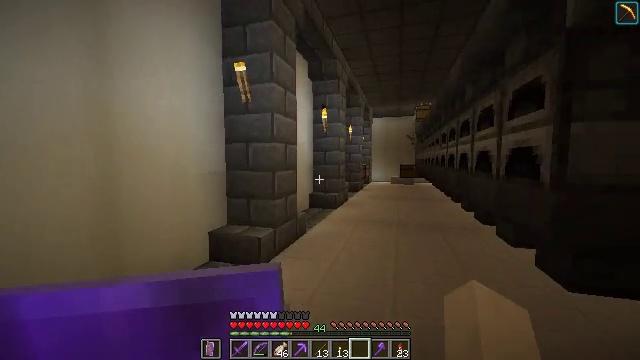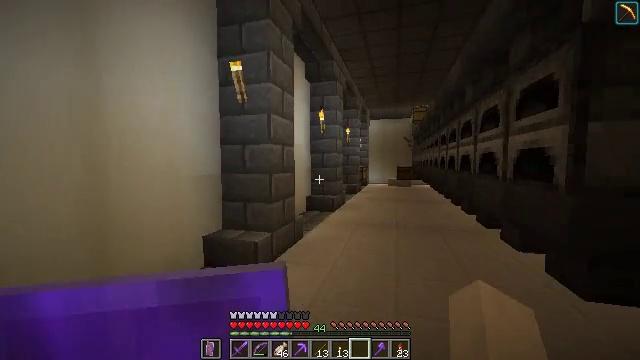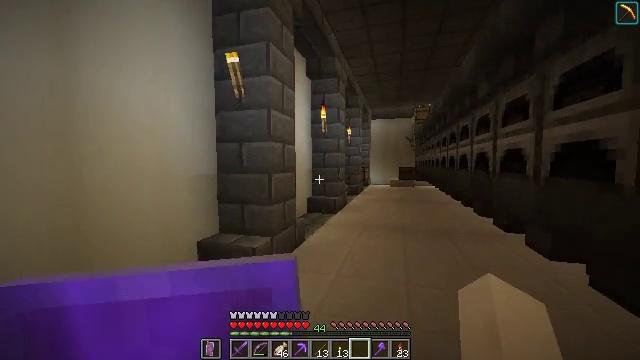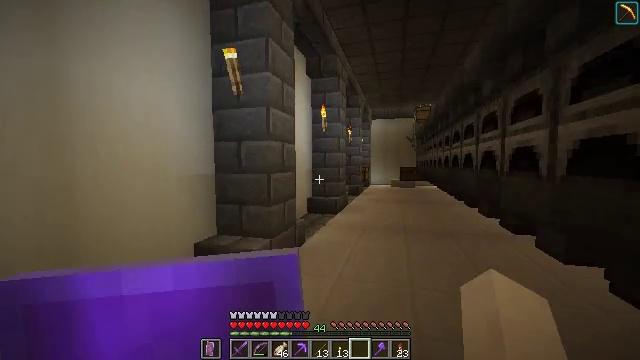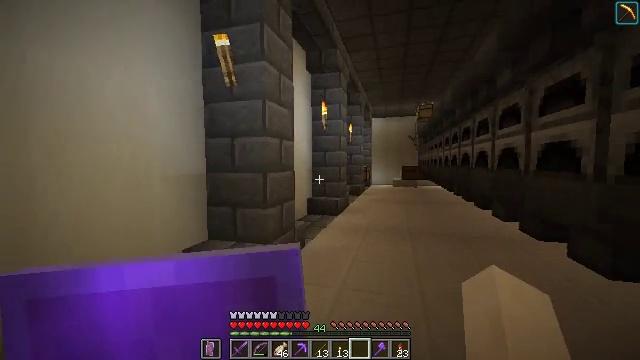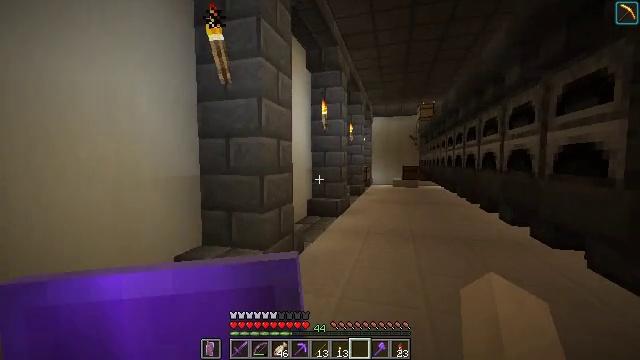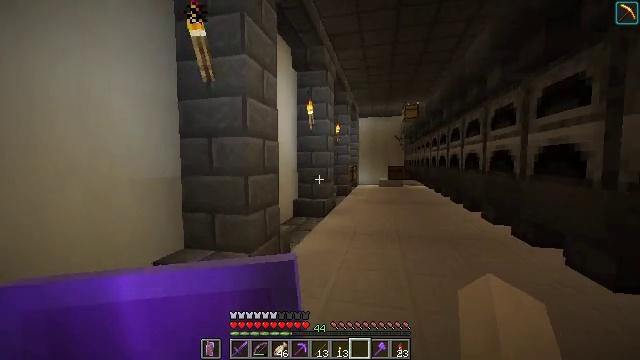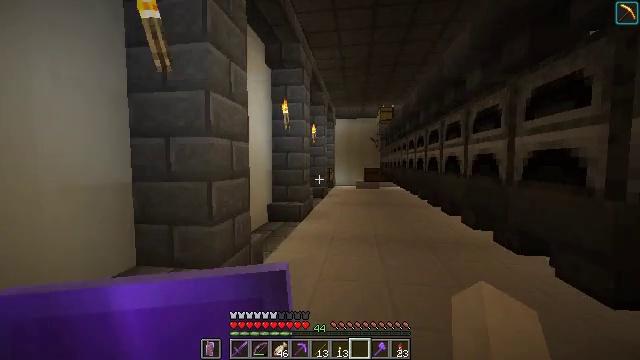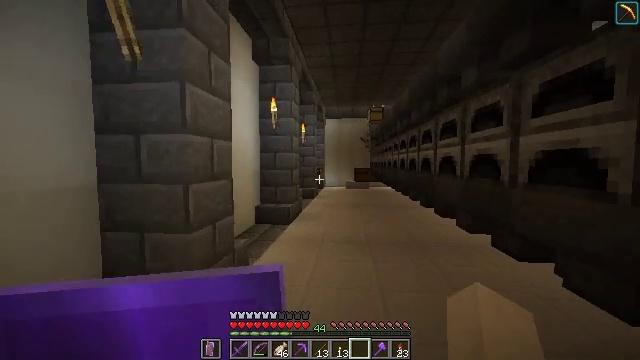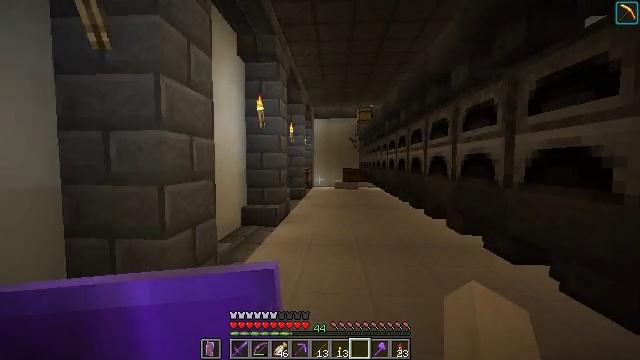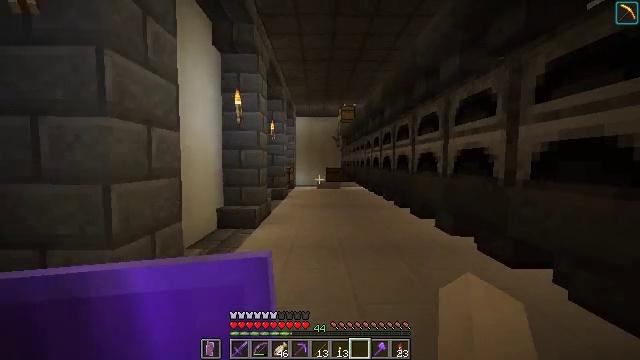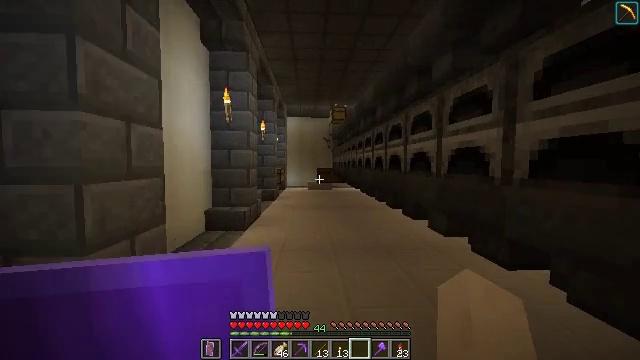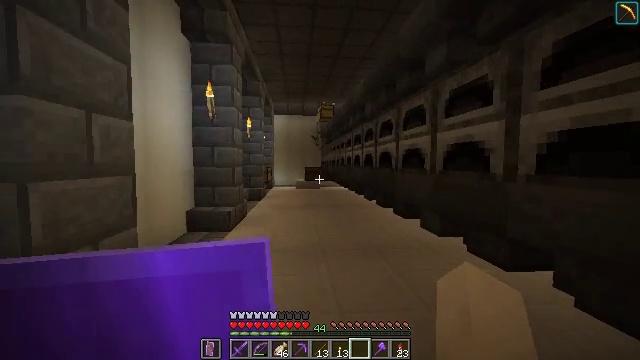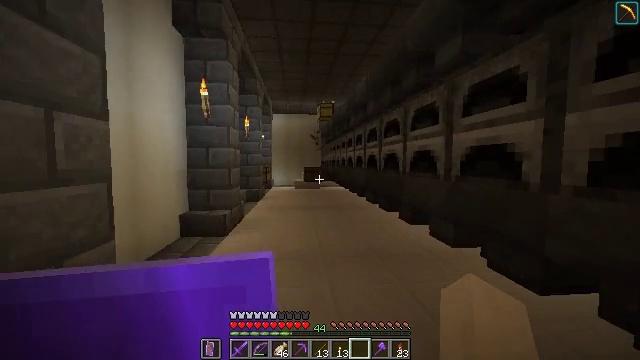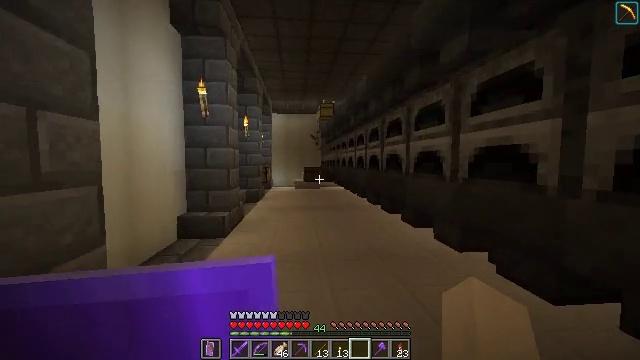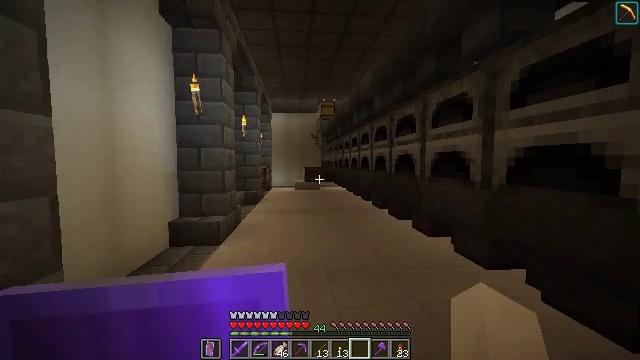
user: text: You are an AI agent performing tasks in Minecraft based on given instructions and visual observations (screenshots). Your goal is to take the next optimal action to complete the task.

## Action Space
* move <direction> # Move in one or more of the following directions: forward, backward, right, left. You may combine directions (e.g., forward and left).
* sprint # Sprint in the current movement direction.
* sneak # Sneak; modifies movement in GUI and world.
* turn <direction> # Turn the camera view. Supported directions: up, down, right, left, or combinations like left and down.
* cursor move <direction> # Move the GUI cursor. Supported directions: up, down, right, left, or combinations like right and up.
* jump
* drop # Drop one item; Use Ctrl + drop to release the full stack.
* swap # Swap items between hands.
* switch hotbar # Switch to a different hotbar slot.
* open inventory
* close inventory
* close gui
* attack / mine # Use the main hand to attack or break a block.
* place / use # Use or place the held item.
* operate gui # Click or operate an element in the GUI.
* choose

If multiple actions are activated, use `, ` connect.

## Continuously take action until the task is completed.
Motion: motion action
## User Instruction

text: craft item soul torch
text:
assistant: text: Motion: move forward
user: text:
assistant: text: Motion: move forward
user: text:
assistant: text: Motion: move forward
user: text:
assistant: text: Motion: move forward
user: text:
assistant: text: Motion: move forward
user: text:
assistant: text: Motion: move forward, turn right
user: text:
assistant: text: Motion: move forward, turn right
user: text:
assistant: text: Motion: move forward, turn right
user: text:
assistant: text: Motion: move forward, turn right
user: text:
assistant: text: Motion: move forward, turn right
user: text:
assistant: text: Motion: move forward, turn right
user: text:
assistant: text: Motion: move forward, turn right
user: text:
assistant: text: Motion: move forward
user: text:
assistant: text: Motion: move forward
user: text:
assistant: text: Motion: move forward
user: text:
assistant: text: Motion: move forward
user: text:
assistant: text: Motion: move forward
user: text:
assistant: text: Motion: move forward
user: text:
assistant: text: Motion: move forward
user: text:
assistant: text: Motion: move forward
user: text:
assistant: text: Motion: move forward
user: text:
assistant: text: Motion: move forward
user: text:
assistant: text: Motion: move forward
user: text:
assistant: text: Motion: move forward, sprint, turn left
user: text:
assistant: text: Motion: move forward, sprint, turn left
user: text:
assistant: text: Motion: move forward, sprint, turn left
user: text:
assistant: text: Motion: move forward, sprint, turn left
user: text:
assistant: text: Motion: move forward, sprint, turn left
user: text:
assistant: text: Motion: move forward, sprint
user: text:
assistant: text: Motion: move forward, sprint